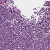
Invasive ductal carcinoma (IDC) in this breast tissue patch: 1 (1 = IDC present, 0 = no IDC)